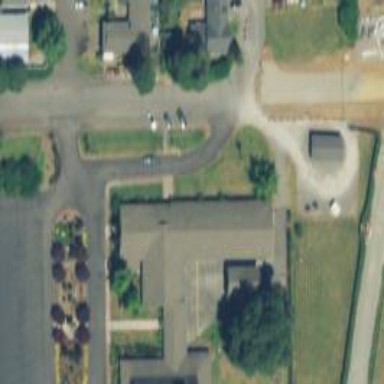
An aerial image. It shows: Kindergarten.